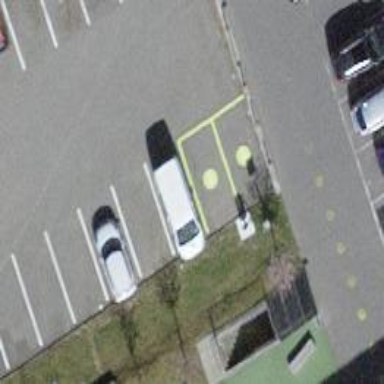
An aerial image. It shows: Charging station.